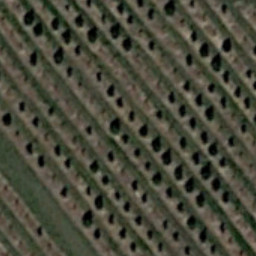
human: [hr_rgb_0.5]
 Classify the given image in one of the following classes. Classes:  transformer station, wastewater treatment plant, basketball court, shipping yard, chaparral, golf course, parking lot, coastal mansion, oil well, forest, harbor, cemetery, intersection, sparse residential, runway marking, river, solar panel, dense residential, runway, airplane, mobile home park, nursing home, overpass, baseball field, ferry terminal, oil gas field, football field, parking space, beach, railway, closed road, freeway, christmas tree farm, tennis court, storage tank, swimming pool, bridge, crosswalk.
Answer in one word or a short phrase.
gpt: christmas tree farm